Question: I am trying to export the data from the Oracle table to csv file. The table has one of the column defined as CLOB data type and with data stored in multiple languages.
For instance,
'''
create table test1
( col1 number,
col2 clob);
Insert into test1 values ( 1, 'Shi Yong Excel Shu Ju Wa Jue Wai Jie Cheng Xu Zhi Xing Gou Wu Lan Fen Xi ');
select * from test1;
'''
Executed and screenshot taken from SQL Developer:

When I ran the below script from SQLPlus
'''
set echo off
set newpage none
set feedback off
set pages 0
spool C:\Users\venkat\Desktop\data.csv
select 'col1,col2' from dual;
select col1||',' || col2
from test1;
spool off;
'''
The data in the file appears like this
> col1,col2
1,?? Excel ???????????????
Looking forward for some help in this forum. I want to see the data as it is in the database.
Edit: Apologies, I should have mentioned Environment as Windows.
More information on this NLS language parameter here
'''
Select * from nls_database_parameters
where parameter IN ('NLS_LANGUAGE','NLS_CHARACTERSET', 'NLS_NCHAR_CHARACTERSET');
'''
And the result of the says
> NLS_LANGUAGE AMERICAN
NLS_CHARACTERSET AL32UTF8
NLS_NCHAR_CHARACTERSET AL16UTF16
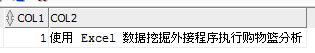
Answer: You must set the 'NLS_LANG' environment variable in order to tell SQL<URL>.
In Bash you would set an environment variable like this:
'''
export NLS_LANG="AMERICAN_AMERICA.UTF8"
'''
On Windows with 'cmd.exe' you would say
'''
set NLS_LANG=AMERICAN_AMERICA.UTF8
'''